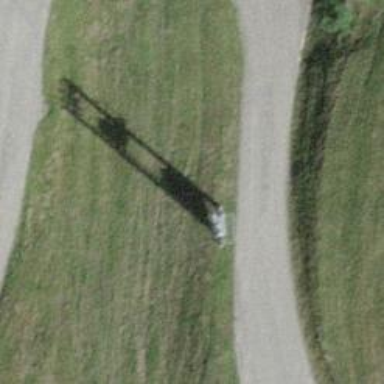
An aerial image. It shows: Minor power line.